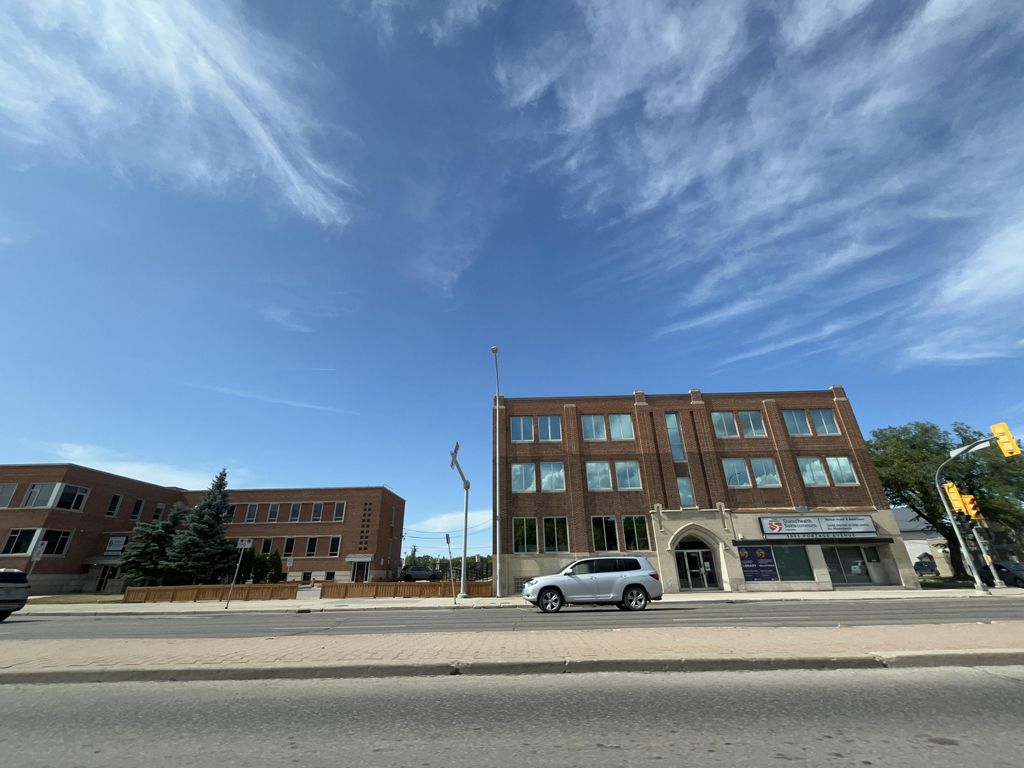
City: winnipeg